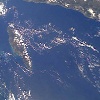
Label: water